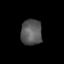
Tissue: prostate
Cell type: T cells
Senescence score: 0.2926
Nuclear area (px): 537
Mean DAPI intensity: 88.449